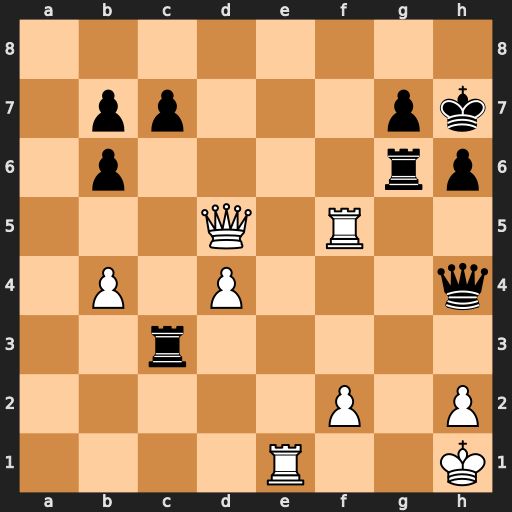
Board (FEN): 8/1pp3pk/1p4rp/3Q1R2/1P1P3q/2r5/5P1P/4R2K
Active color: w
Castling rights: -
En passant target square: -
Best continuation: Rf8 Rf6 Qg8+